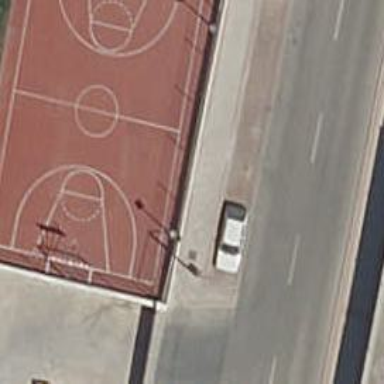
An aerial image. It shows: Basketball court with DecoTurf surface in pitch designated for leisure land.